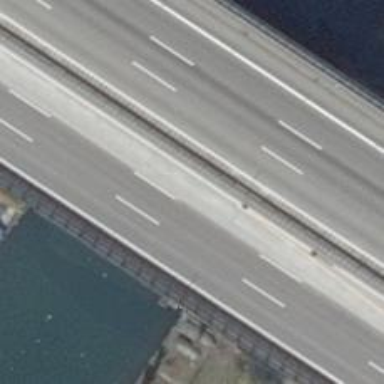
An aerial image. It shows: There is bridge in the image.